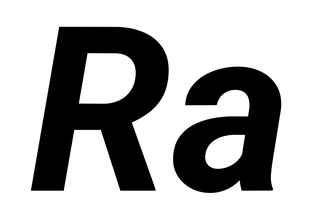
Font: Roboto-Italic_Bold_Italic